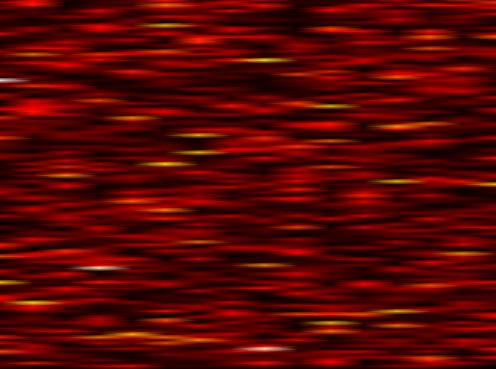
Label: WOLA